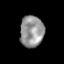
Tissue: prostate
Cell type: T cells
Senescence score: 0.3317
Nuclear area (px): 730
Mean DAPI intensity: 148.511